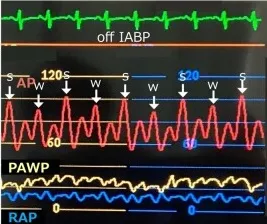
Haemodynamic parameters before and after ivabradine. The arterial waves showed that pulsus alternans disappeared under IABP support. White arrows).
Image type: electrography (emg)